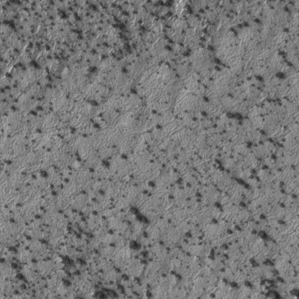
Label: frost